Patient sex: M
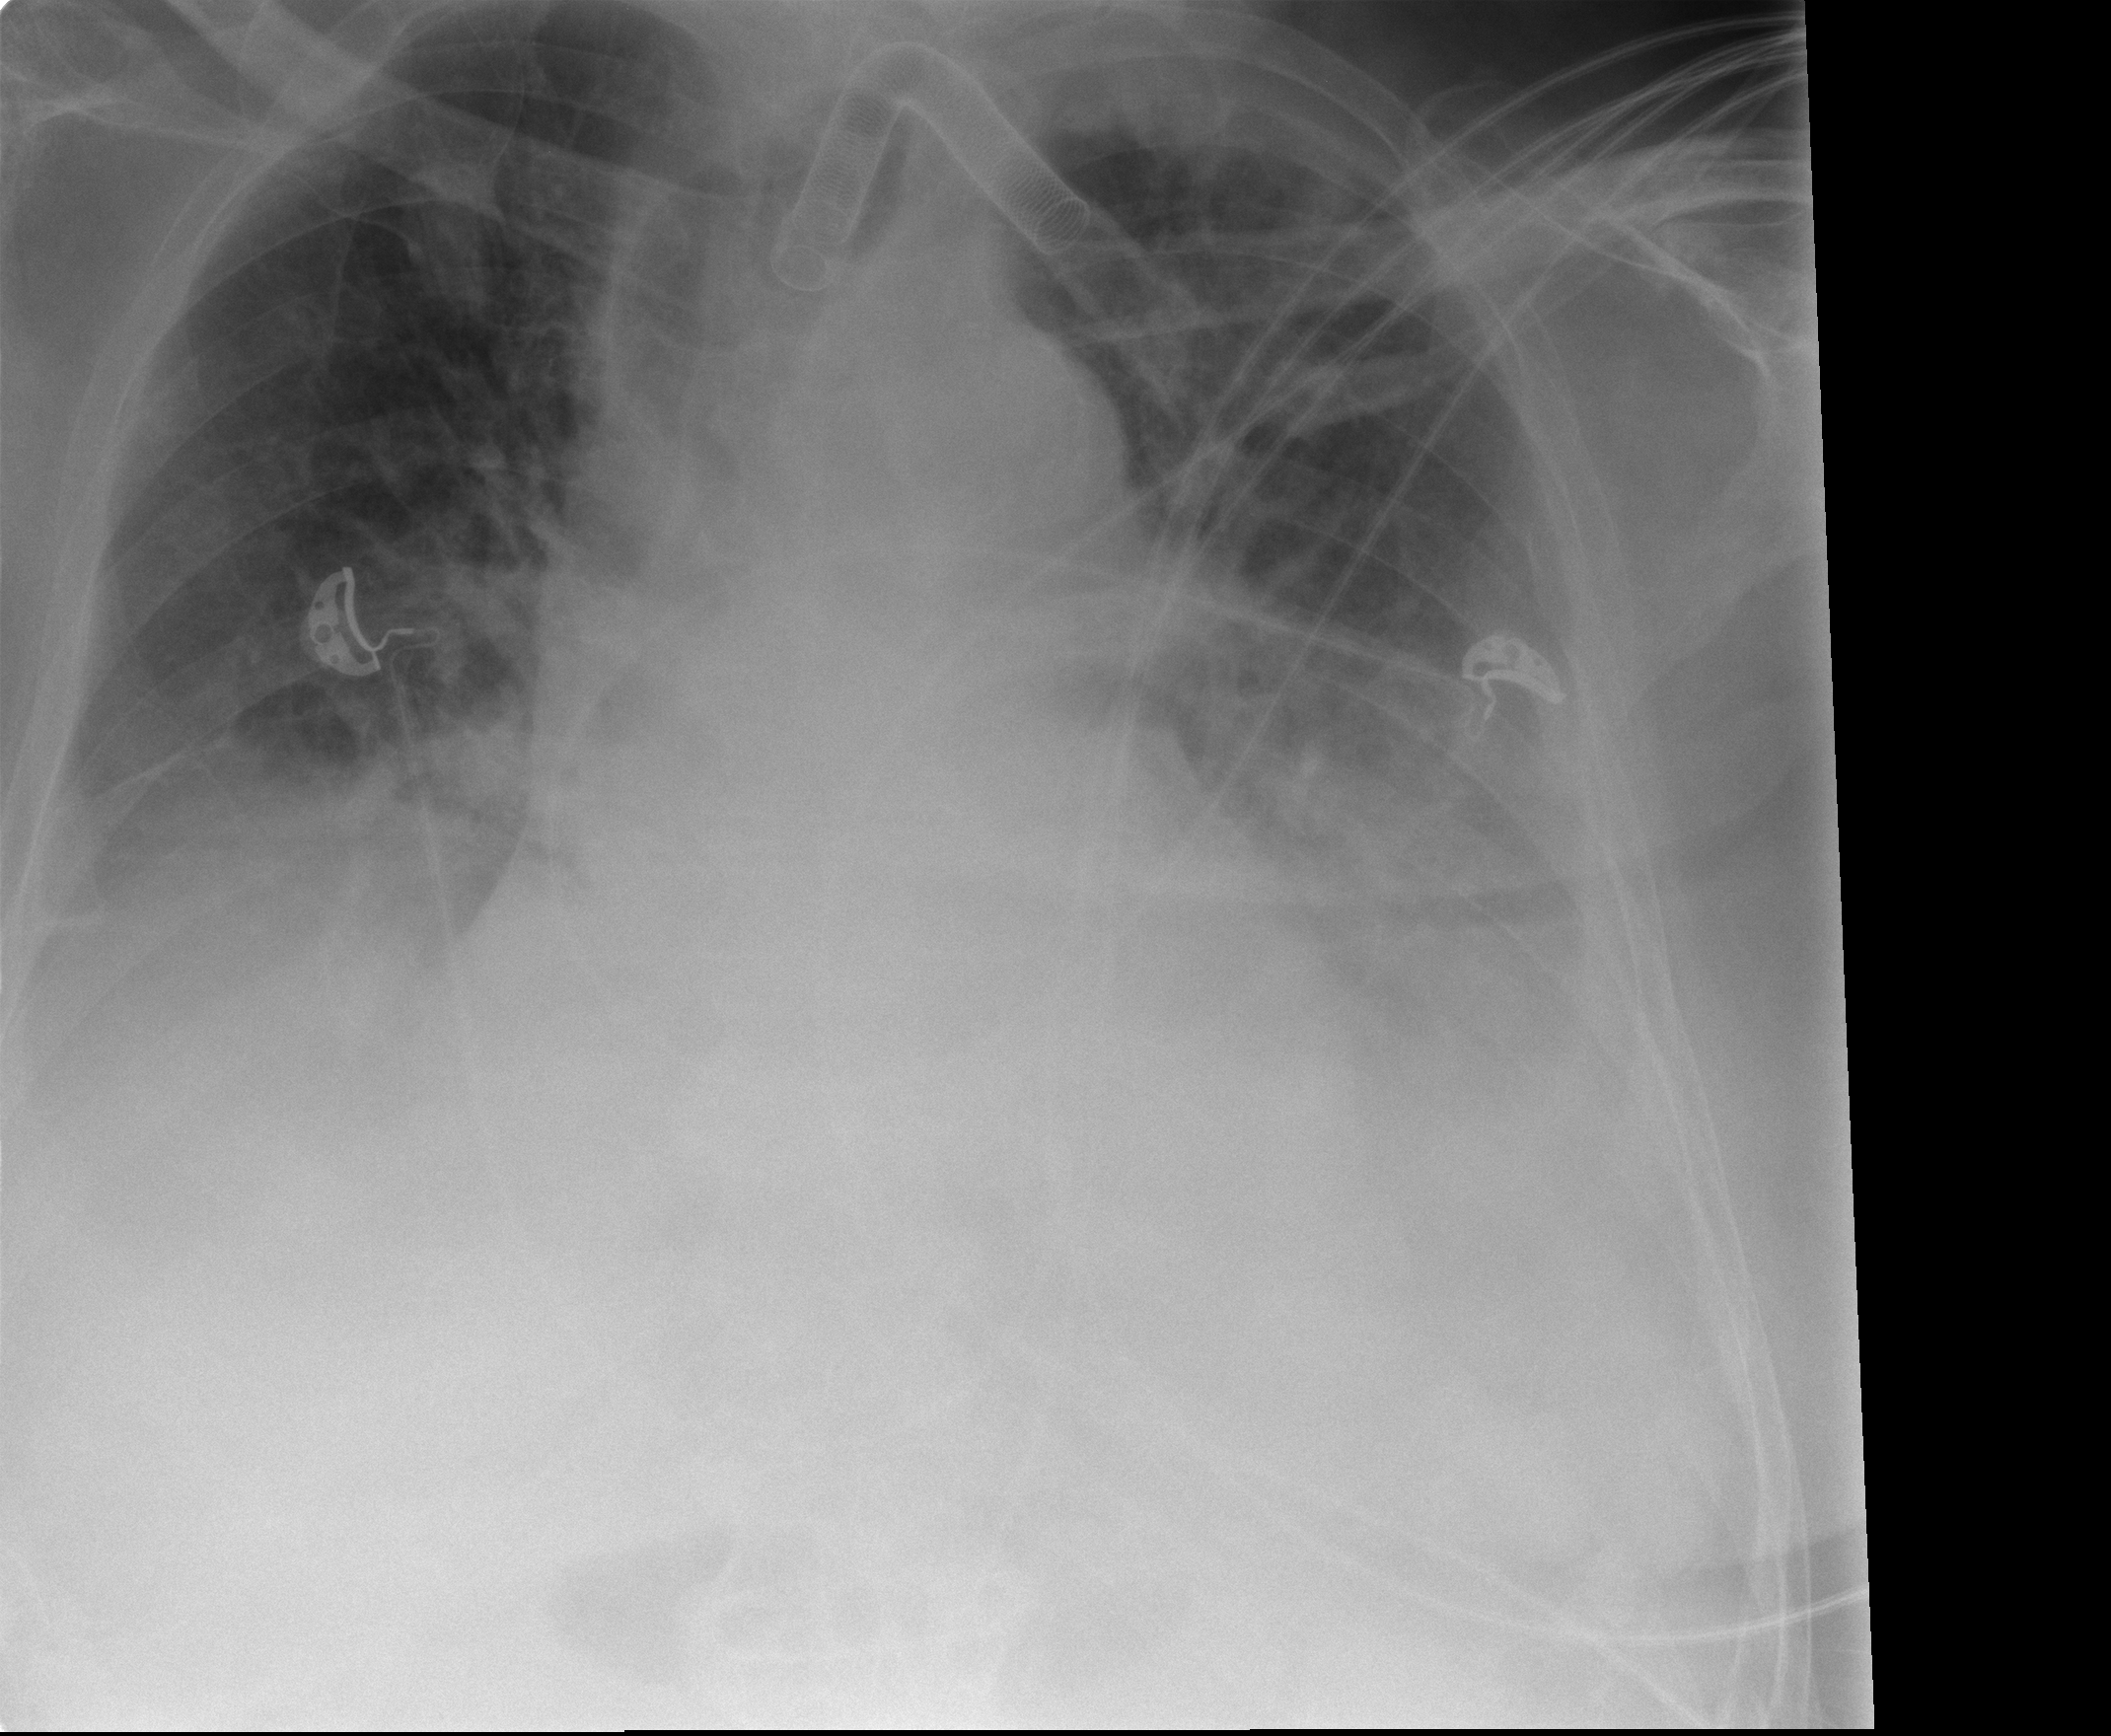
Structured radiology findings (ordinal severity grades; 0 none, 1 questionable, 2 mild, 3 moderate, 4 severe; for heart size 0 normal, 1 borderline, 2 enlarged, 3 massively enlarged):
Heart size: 2
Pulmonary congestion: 2
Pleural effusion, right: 2
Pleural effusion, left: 2
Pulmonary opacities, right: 2
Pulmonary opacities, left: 2
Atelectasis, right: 2
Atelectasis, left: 2